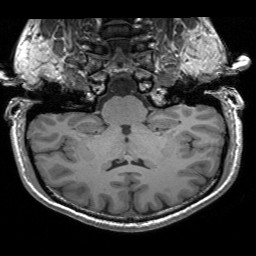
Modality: T1w
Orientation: sagittal
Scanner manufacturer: siemens
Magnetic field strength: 3 T